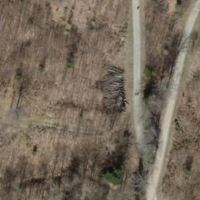
EUNIS habitat code: 41
Species observed at this site:
Fagus sylvatica